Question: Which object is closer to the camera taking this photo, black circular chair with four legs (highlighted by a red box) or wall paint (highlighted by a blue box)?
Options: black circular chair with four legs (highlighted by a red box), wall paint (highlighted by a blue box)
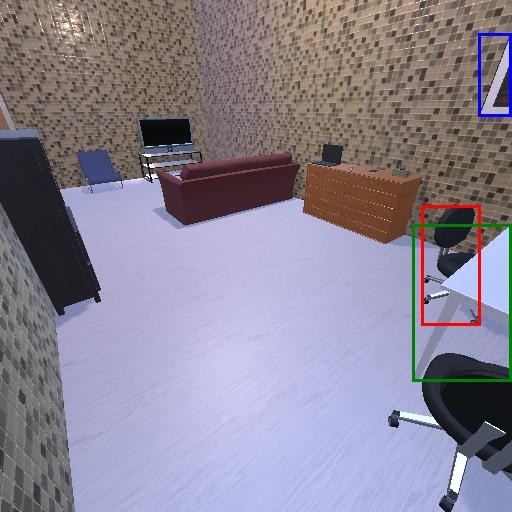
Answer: black circular chair with four legs (highlighted by a red box)